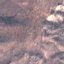
Land use / land cover class: HerbaceousVegetation